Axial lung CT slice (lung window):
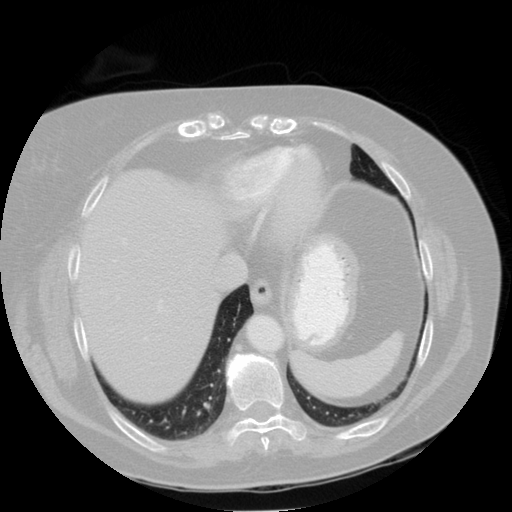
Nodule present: no